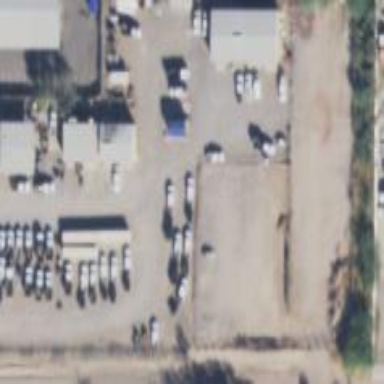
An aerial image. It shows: Parking area.